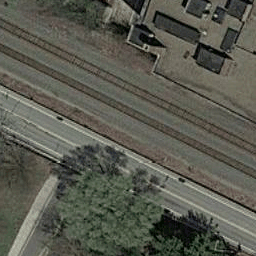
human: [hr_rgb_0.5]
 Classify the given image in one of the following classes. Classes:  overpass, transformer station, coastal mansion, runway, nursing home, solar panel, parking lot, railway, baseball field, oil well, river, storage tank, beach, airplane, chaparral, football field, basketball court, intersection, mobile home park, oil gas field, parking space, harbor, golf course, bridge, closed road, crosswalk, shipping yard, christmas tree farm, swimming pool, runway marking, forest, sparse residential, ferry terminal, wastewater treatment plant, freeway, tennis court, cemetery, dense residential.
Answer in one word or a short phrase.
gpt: railway